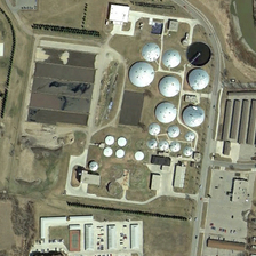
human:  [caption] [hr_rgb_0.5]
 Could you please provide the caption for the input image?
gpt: They are white buildings, gray streets and yellow grasslands.

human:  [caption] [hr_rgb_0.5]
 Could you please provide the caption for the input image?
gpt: There are many buildings, roads, cars and grasslands.

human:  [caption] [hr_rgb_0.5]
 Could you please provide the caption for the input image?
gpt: There are many buildings, roads, cars and grass.

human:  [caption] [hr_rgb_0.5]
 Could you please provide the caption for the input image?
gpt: They are white buildings, gray roads and yellow grasslands.

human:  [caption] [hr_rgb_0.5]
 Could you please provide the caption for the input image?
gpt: There are many buildings, roads, cars and grass here.